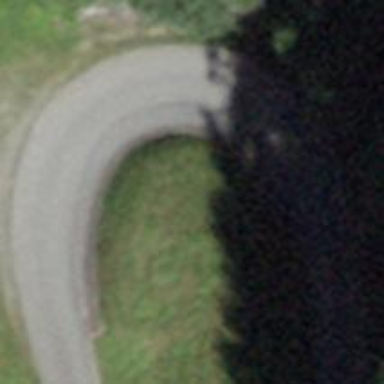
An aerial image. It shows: Unclassified road.